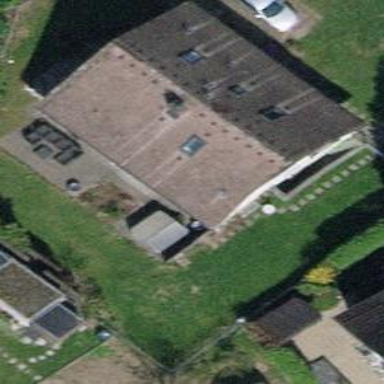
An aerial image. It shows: Detached building.